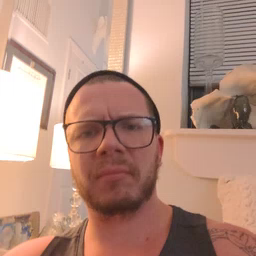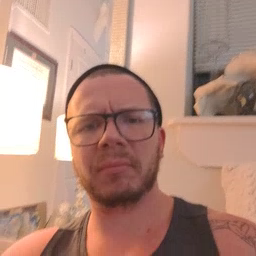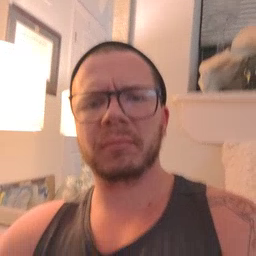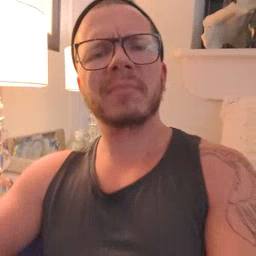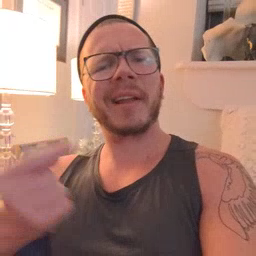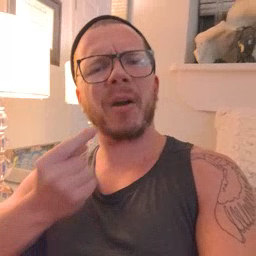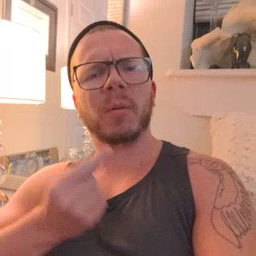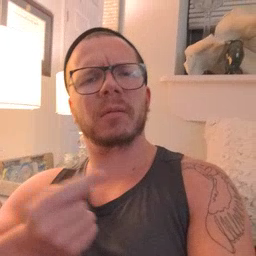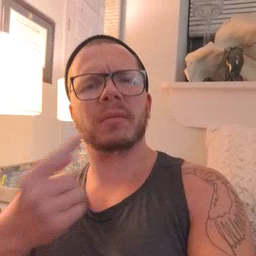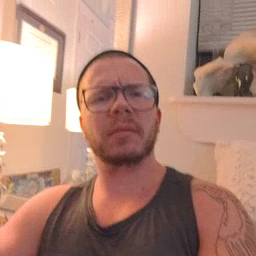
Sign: owie